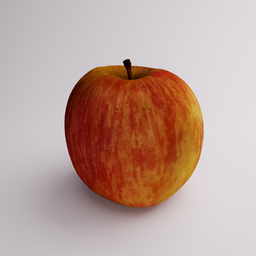
Label: nature